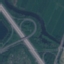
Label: Highway